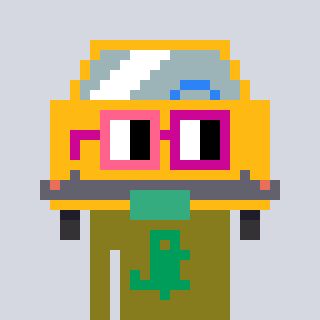
a pixel art character with square pink and red glasses, a taxi-shaped head and a gunk-colored body on a cool background